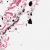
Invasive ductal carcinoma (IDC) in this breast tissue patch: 0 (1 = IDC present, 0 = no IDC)